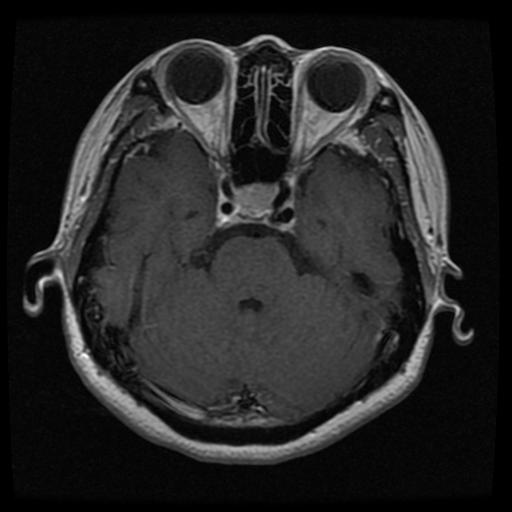
Label: pituitary